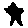
Label: star